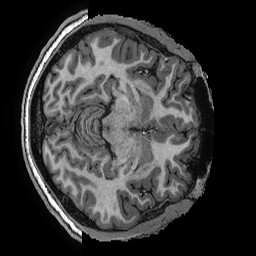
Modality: T1w
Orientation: axial
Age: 16
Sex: male
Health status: ill
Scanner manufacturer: ge
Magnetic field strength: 3 T
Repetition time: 0.0077 s
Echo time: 0.003436 s